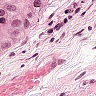
Metastatic tissue present: yes